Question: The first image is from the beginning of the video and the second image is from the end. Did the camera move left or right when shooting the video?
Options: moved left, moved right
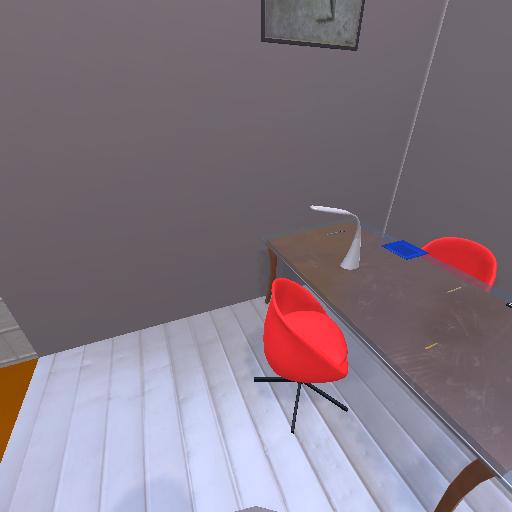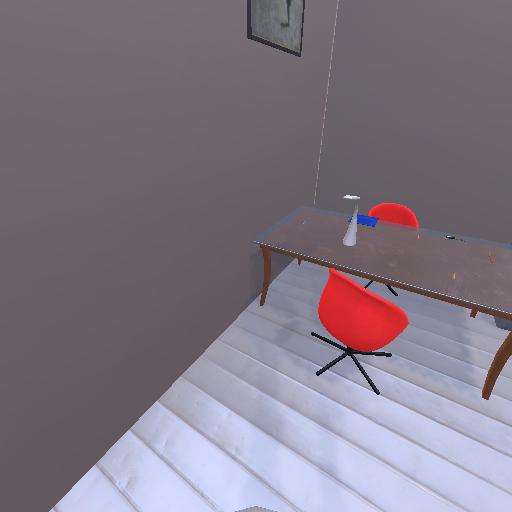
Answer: moved left